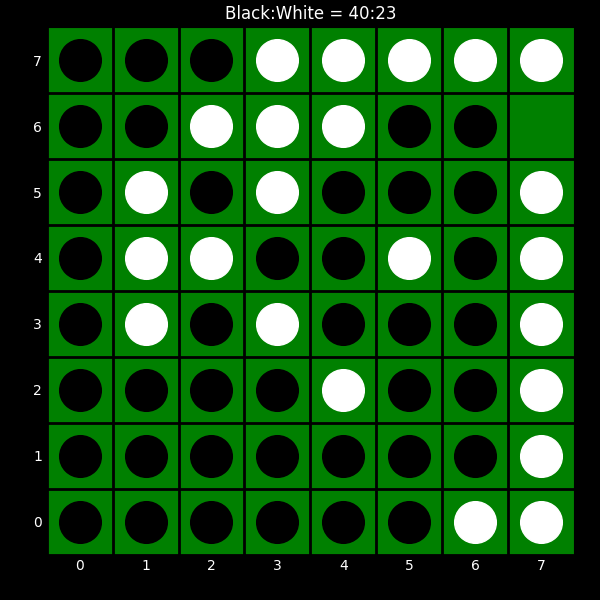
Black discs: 40
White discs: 23